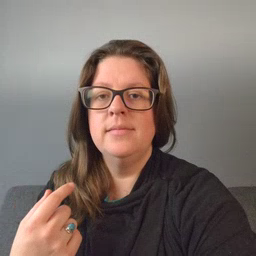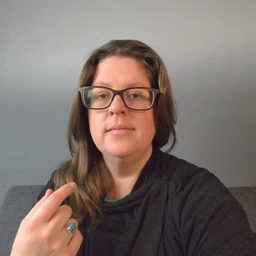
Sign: black